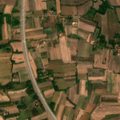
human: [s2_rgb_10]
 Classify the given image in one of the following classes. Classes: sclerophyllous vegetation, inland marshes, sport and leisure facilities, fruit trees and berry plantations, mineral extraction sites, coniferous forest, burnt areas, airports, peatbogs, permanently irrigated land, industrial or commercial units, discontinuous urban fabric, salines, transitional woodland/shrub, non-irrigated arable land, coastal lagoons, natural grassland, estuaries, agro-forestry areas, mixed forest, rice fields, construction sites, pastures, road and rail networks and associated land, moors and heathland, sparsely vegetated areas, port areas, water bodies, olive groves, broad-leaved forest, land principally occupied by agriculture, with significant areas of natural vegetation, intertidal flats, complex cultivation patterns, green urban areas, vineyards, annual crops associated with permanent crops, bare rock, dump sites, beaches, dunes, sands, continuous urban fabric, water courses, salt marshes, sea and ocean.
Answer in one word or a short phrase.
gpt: non-irrigated arable land, complex cultivation patterns, land principally occupied by agriculture, with significant areas of natural vegetation